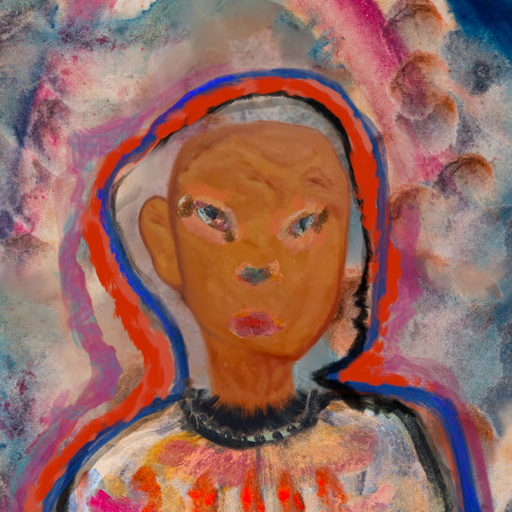
Background: Rupkatha, Head And Neck Front: Pious_Lady, Face Front: Boggyland, Bust: Childish, Hair Front: Experience, Head Accessory: Blank, Second Necklace: Blank, Necklace: Childish, Baby: Blank